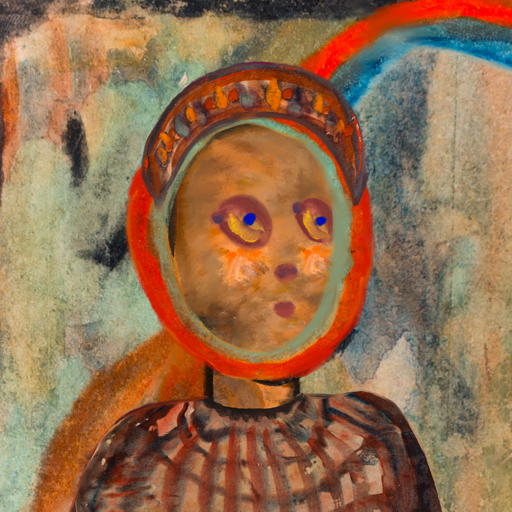
Background: Childish, Head And Neck Side: Gypsy_Queen, Face Side: Mother_And_Son_Son, Bust: Orphan, Hair Side: Sisters, Head Accessory: Hypocrite, Second Necklace: Blank, Necklace: Blank, Baby: Blank